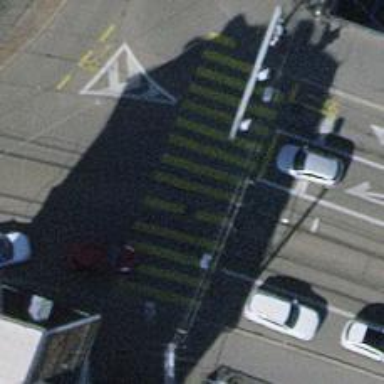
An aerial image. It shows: Tram crossing on the railway.